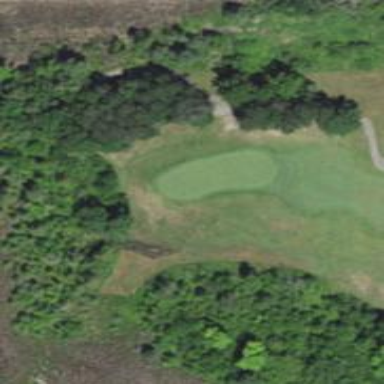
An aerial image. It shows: View of golf hole.